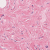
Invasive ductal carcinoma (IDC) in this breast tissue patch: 0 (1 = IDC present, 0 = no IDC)